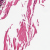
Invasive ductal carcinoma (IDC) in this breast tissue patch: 0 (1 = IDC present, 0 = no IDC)